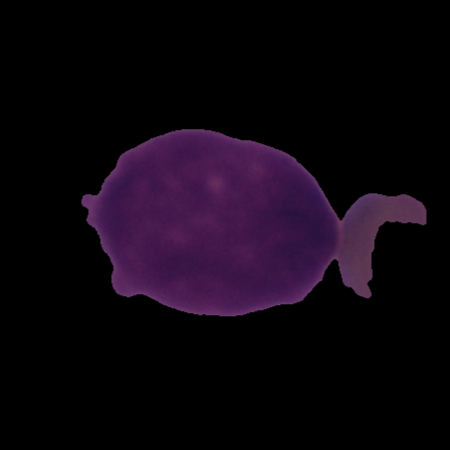
Label: cancer